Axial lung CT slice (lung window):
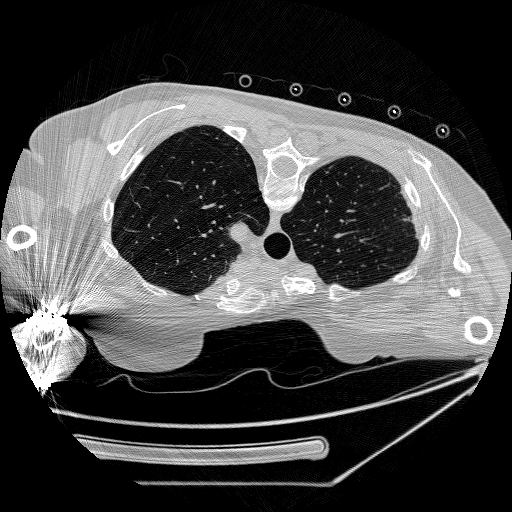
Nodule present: no